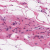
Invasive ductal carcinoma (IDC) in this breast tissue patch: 0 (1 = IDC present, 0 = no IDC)